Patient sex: F
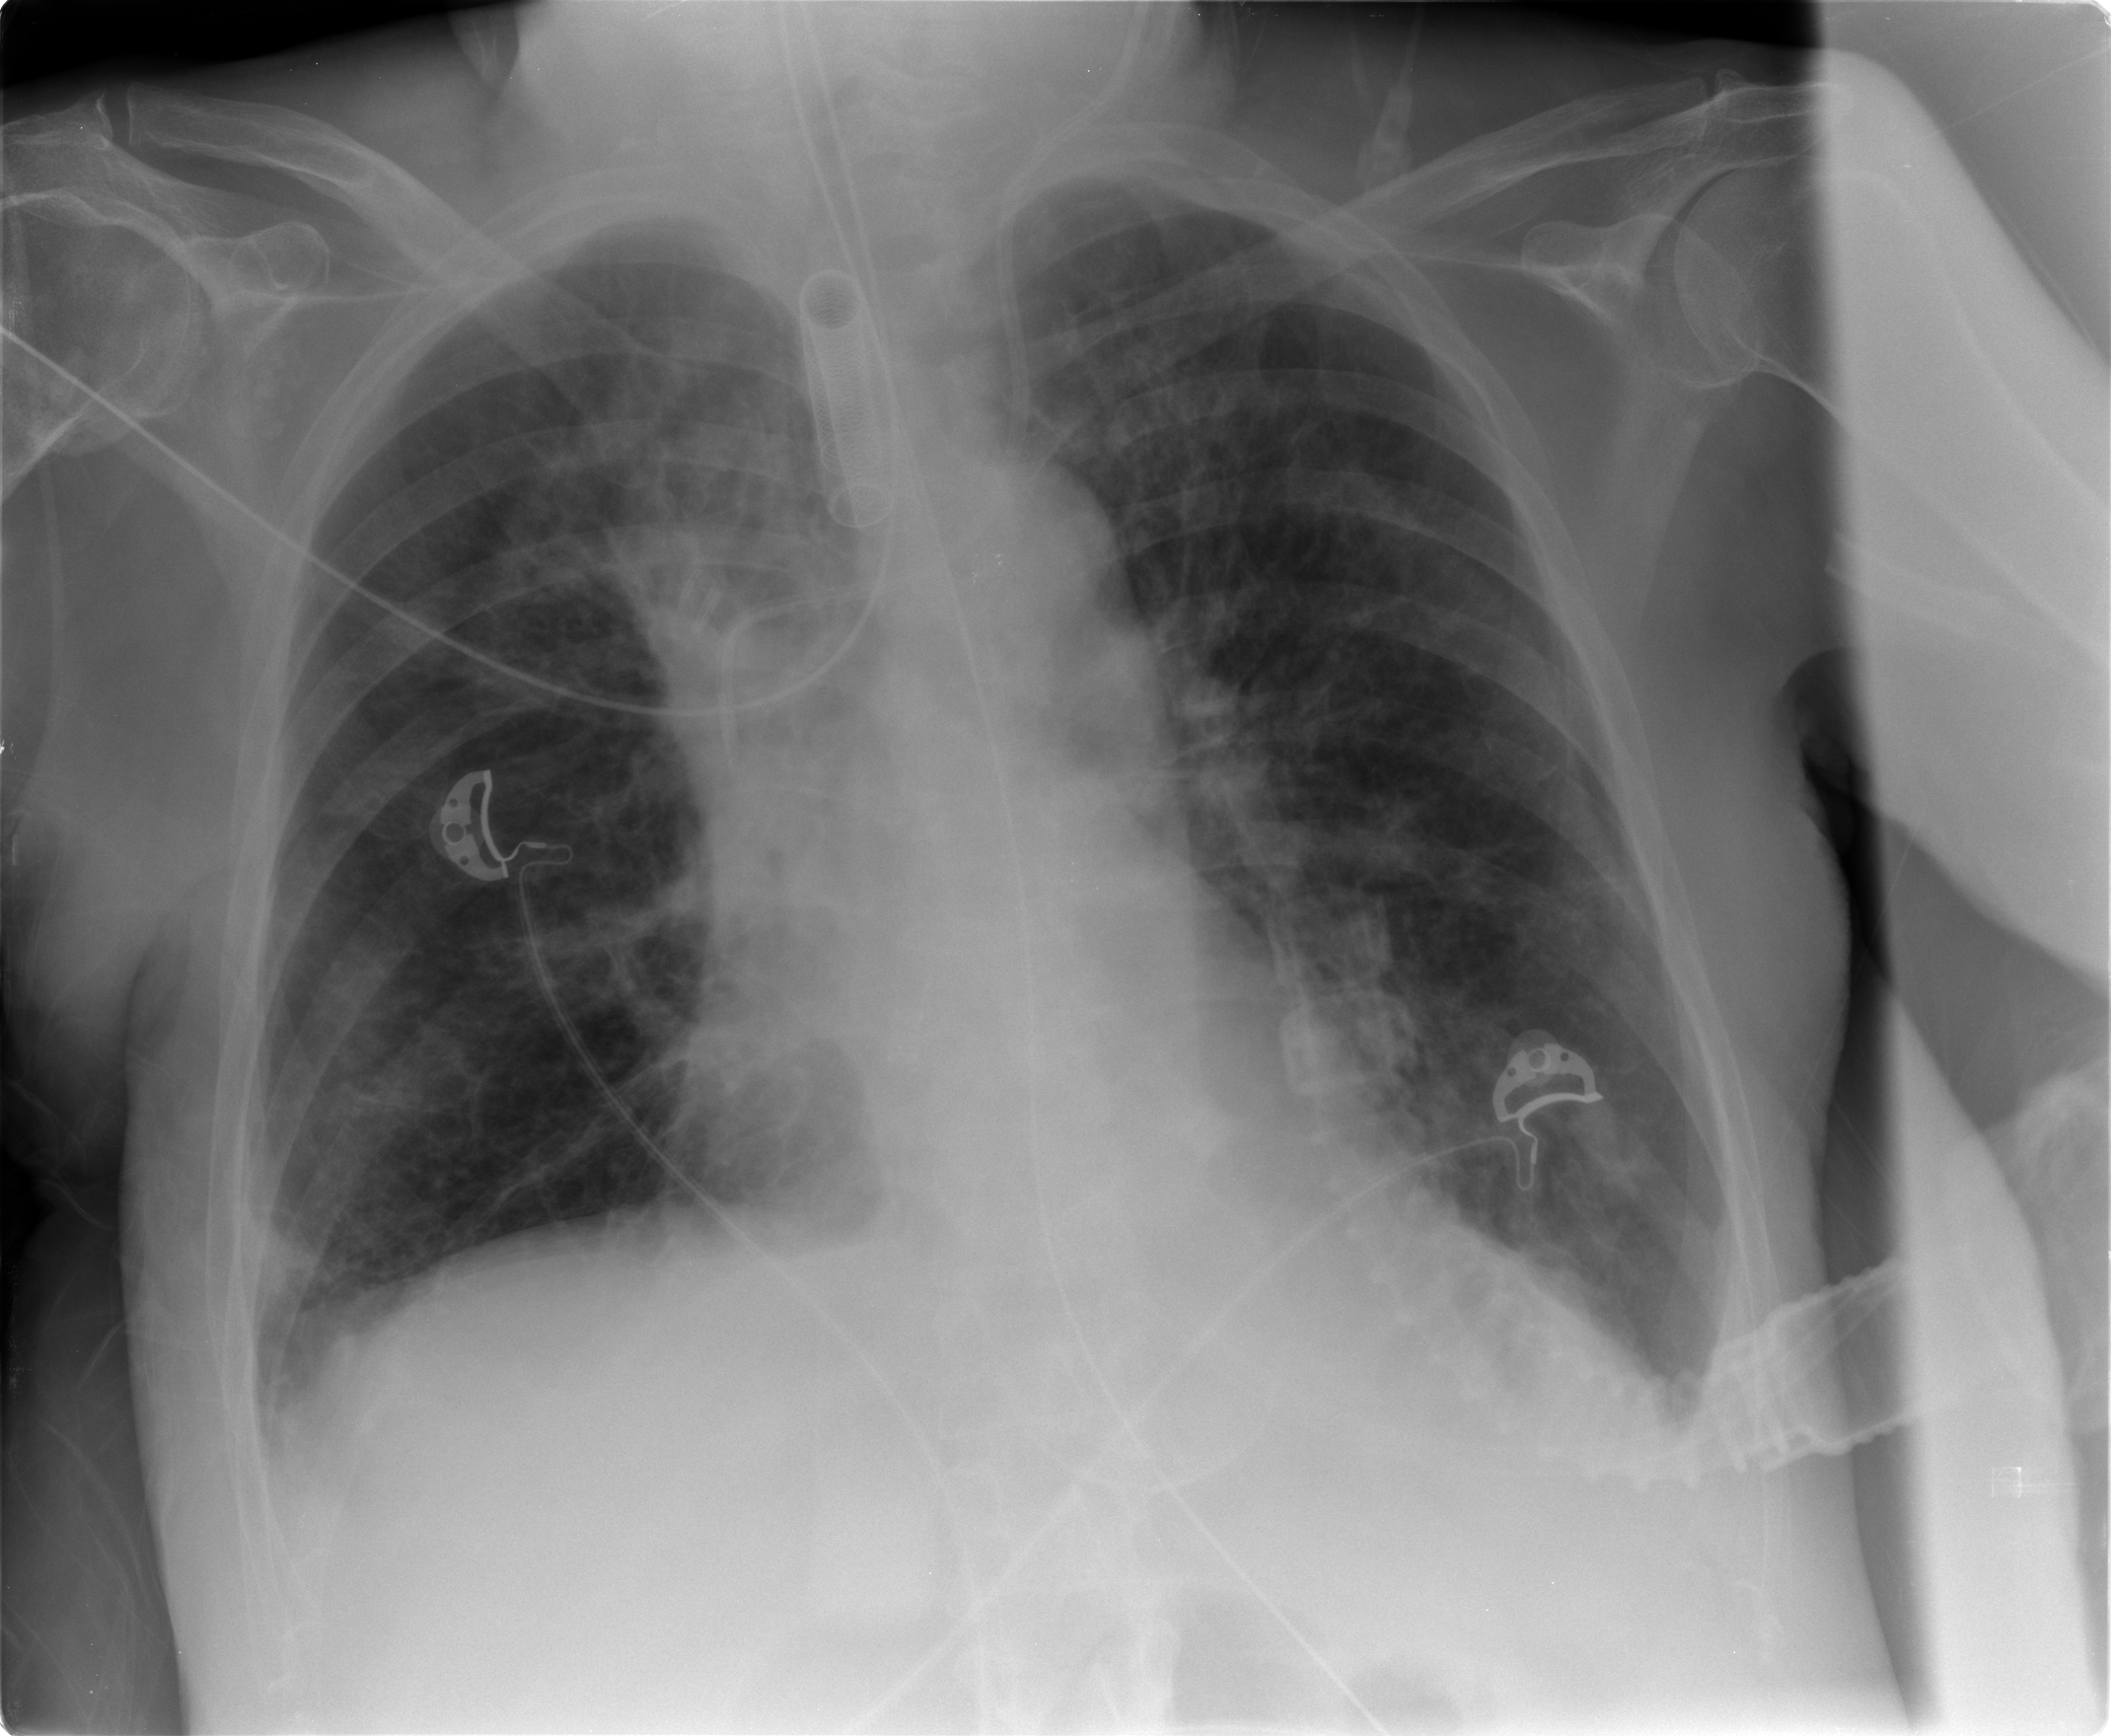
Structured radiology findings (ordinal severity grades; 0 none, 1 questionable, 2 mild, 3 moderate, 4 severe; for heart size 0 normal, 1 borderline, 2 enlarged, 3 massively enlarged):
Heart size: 2
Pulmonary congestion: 2
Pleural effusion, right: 2
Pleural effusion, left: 2
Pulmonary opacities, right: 2
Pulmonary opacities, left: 1
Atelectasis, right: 2
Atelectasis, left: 2